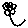
Label: flower